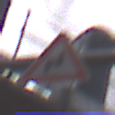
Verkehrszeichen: DoppelkurveRechts
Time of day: MorningAfternoon
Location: Outdoor (Urban)
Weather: Overcast
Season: NotSpecified
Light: Natural